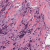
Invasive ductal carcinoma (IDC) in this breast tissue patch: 1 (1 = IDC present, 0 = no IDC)